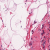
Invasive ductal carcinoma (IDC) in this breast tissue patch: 0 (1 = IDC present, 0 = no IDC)